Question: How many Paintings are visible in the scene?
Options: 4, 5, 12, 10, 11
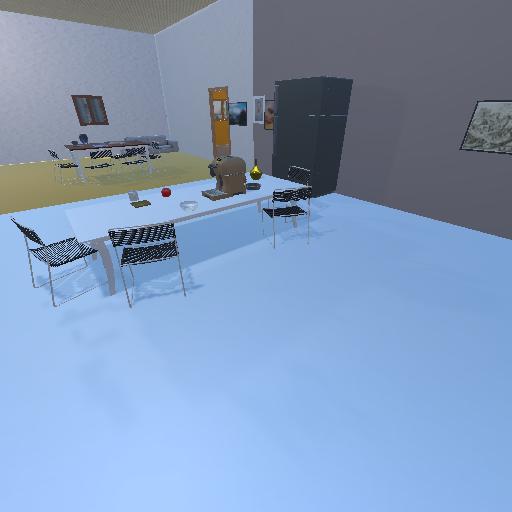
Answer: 4